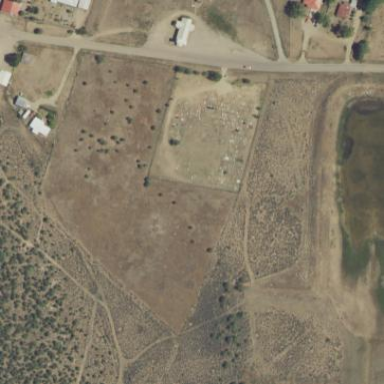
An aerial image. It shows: Grave yard.